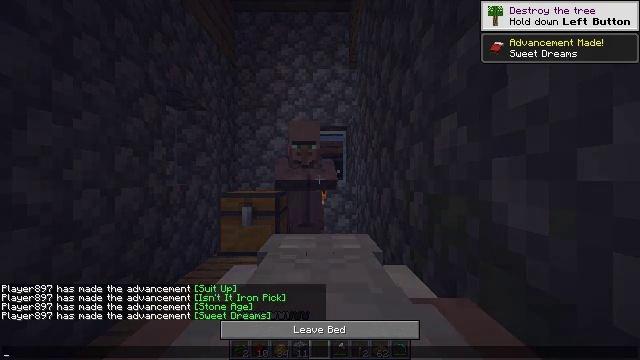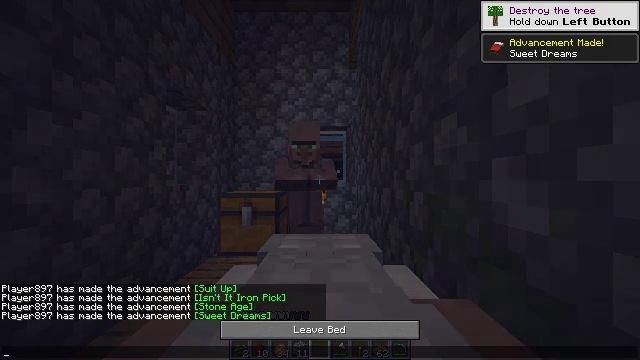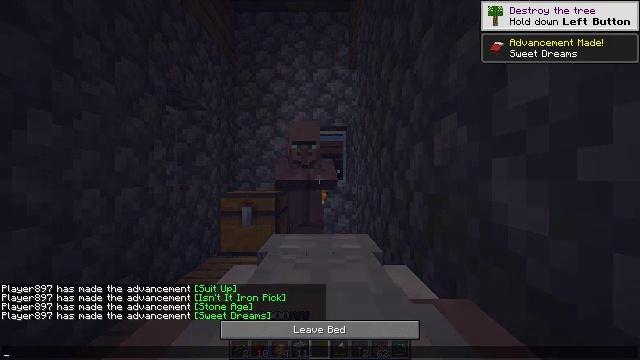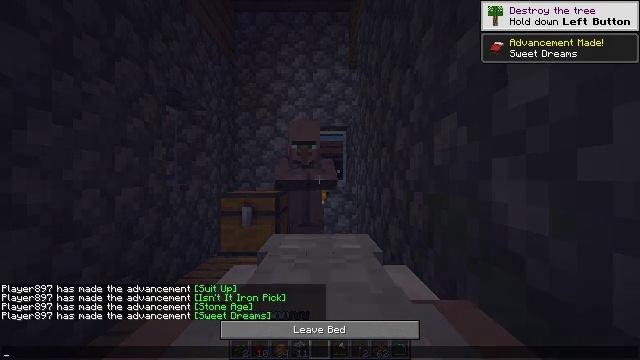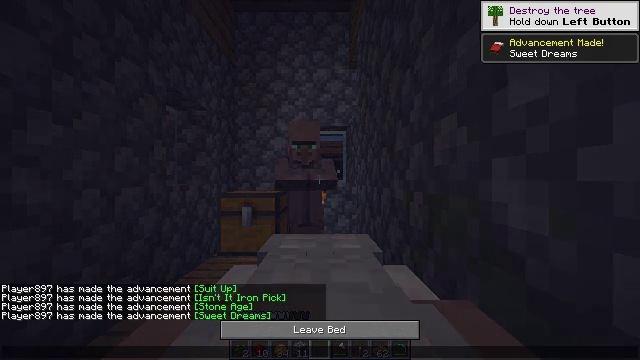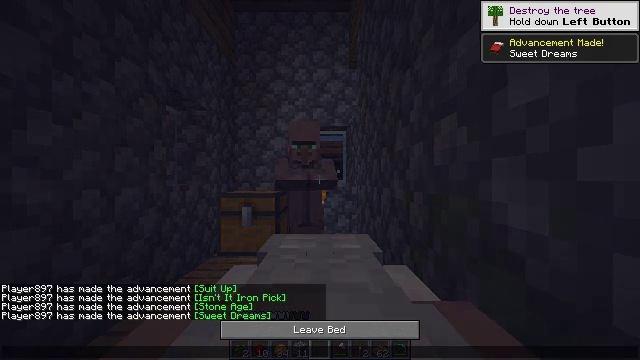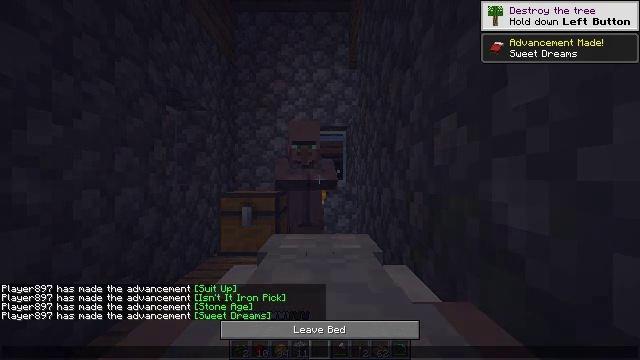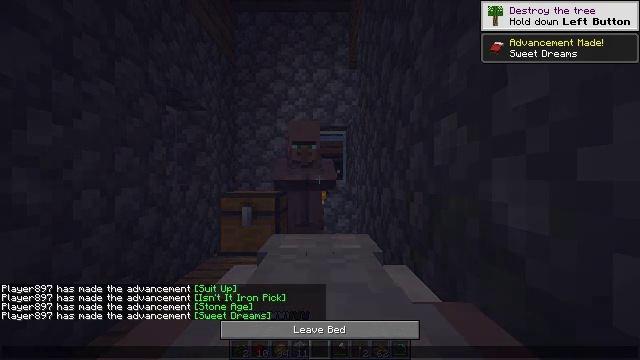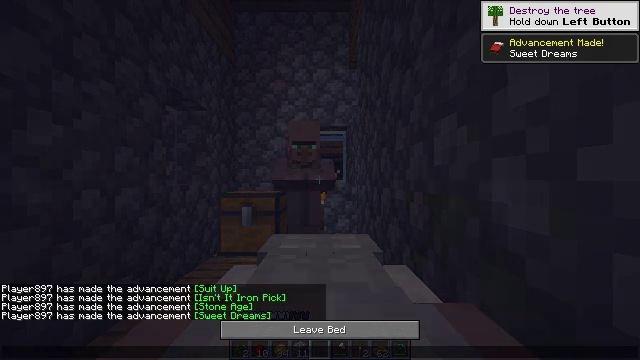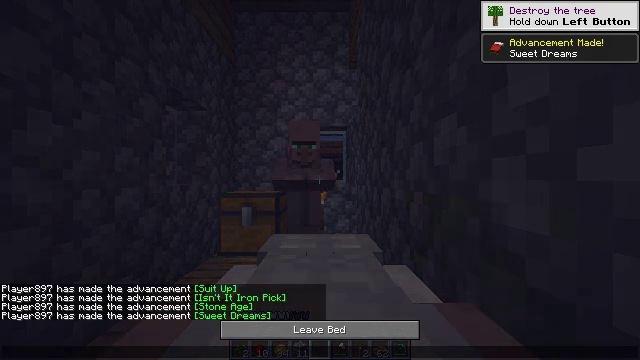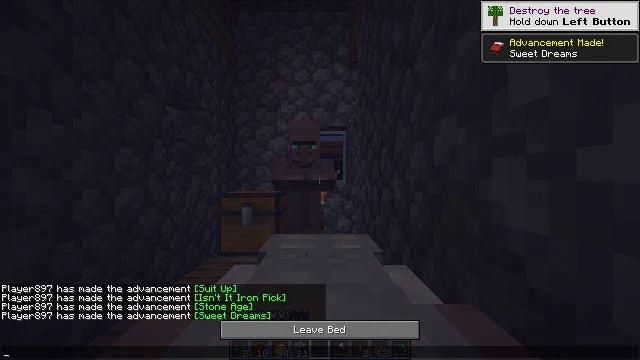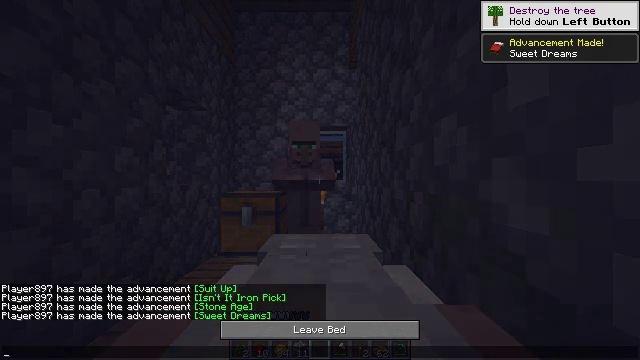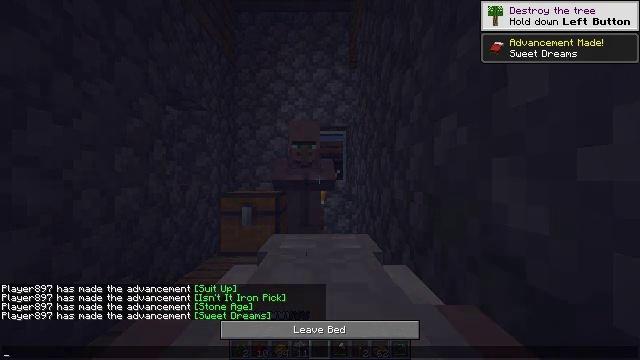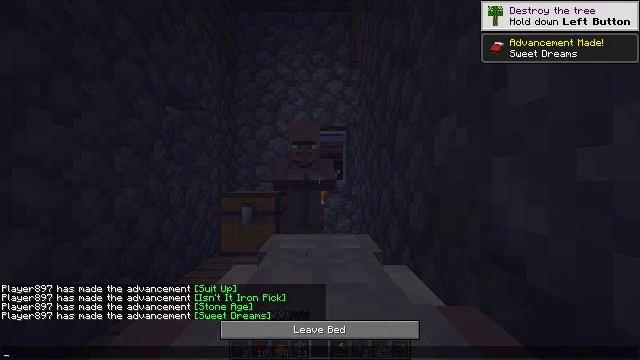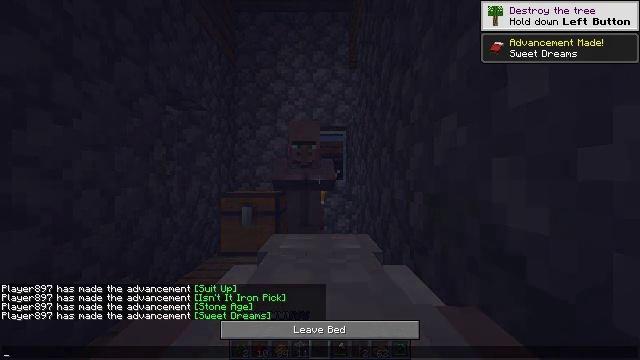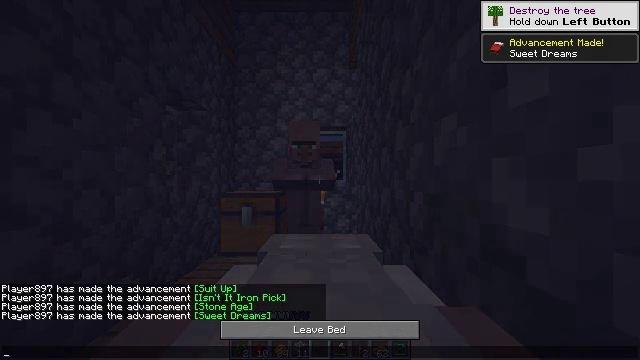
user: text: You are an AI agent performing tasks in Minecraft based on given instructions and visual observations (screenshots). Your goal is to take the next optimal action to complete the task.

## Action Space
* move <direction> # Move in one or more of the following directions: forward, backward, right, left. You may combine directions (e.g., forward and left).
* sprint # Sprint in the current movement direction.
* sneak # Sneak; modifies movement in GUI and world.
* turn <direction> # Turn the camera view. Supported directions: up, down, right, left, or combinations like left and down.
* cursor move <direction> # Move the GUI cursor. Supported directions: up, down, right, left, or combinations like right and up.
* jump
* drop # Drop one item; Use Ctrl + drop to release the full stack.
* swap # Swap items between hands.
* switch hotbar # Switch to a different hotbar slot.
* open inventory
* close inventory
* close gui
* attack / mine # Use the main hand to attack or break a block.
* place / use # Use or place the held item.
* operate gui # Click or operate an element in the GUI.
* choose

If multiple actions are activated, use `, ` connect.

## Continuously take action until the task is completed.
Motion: motion action
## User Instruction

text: Break the blast furnace block.
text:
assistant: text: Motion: no_op
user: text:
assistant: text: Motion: no_op
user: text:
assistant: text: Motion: no_op
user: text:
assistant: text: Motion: no_op
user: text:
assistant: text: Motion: no_op
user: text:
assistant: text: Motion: no_op
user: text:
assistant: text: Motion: no_op
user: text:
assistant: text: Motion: no_op
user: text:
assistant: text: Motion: no_op
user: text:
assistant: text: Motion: no_op
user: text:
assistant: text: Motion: no_op
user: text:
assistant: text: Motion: no_op
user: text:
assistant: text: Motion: no_op
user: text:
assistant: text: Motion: no_op
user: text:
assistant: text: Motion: no_op
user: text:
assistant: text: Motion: no_op
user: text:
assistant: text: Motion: no_op
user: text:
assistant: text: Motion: no_op
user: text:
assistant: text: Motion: no_op
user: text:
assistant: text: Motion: no_op
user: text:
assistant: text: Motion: no_op
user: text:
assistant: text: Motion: no_op
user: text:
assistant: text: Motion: no_op
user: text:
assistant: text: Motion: no_op
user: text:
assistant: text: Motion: no_op
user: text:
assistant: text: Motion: no_op
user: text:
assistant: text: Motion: no_op
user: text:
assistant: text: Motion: close gui
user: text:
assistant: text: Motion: no_op
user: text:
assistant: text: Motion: no_op